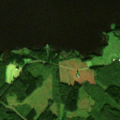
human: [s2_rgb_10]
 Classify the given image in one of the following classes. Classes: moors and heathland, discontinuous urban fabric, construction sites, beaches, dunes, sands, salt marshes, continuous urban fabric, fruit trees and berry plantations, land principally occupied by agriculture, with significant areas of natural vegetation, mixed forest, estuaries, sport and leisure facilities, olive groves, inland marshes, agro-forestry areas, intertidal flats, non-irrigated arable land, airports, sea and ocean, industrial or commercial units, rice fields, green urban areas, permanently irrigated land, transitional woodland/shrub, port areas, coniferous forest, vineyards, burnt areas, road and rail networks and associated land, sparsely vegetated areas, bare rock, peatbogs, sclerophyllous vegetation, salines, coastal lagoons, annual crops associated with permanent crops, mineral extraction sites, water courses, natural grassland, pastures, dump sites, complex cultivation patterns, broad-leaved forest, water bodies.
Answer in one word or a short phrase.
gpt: non-irrigated arable land, mixed forest, transitional woodland/shrub, water bodies